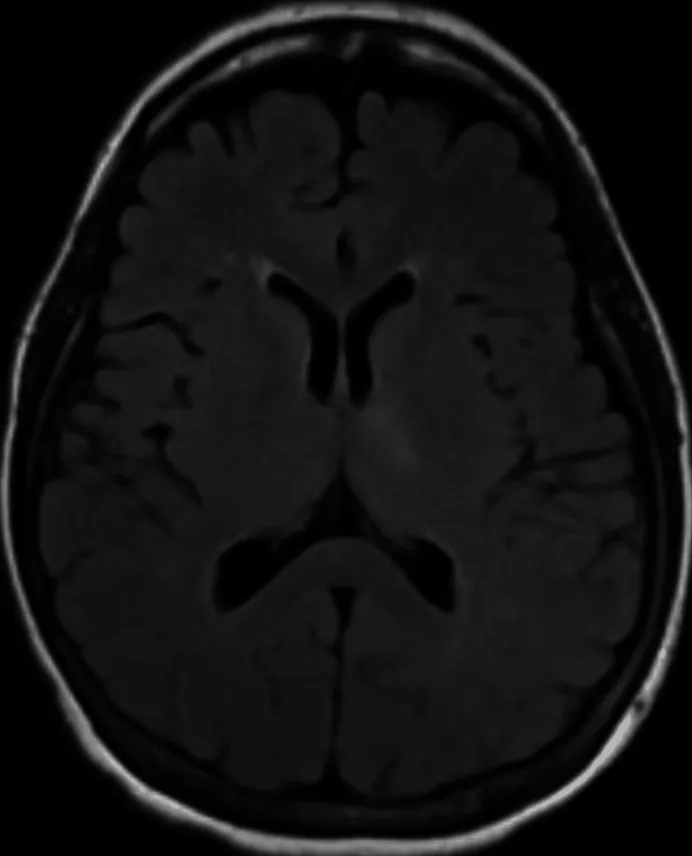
Axial plane T2 weighted MRI without contrast from the patient's initial presentation: No radiographic abnormality was identified in this presentation.
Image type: radiology (mri)